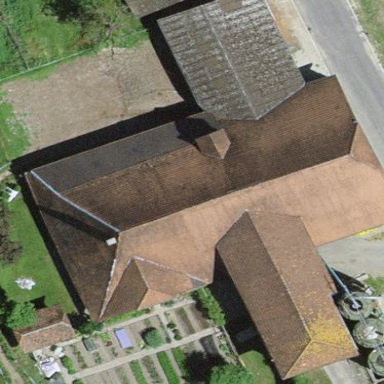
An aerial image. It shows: Farm building.